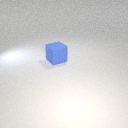
large blue rubber cube